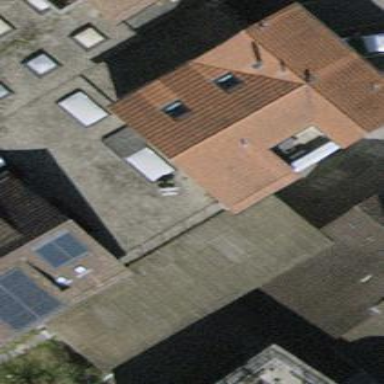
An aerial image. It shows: Industrial building with tile roof.